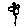
Label: flower